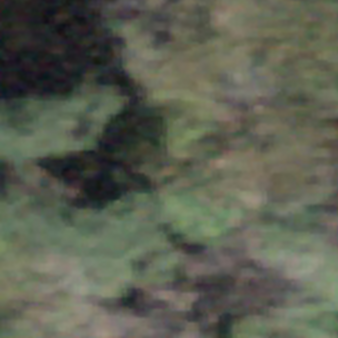
Label: other